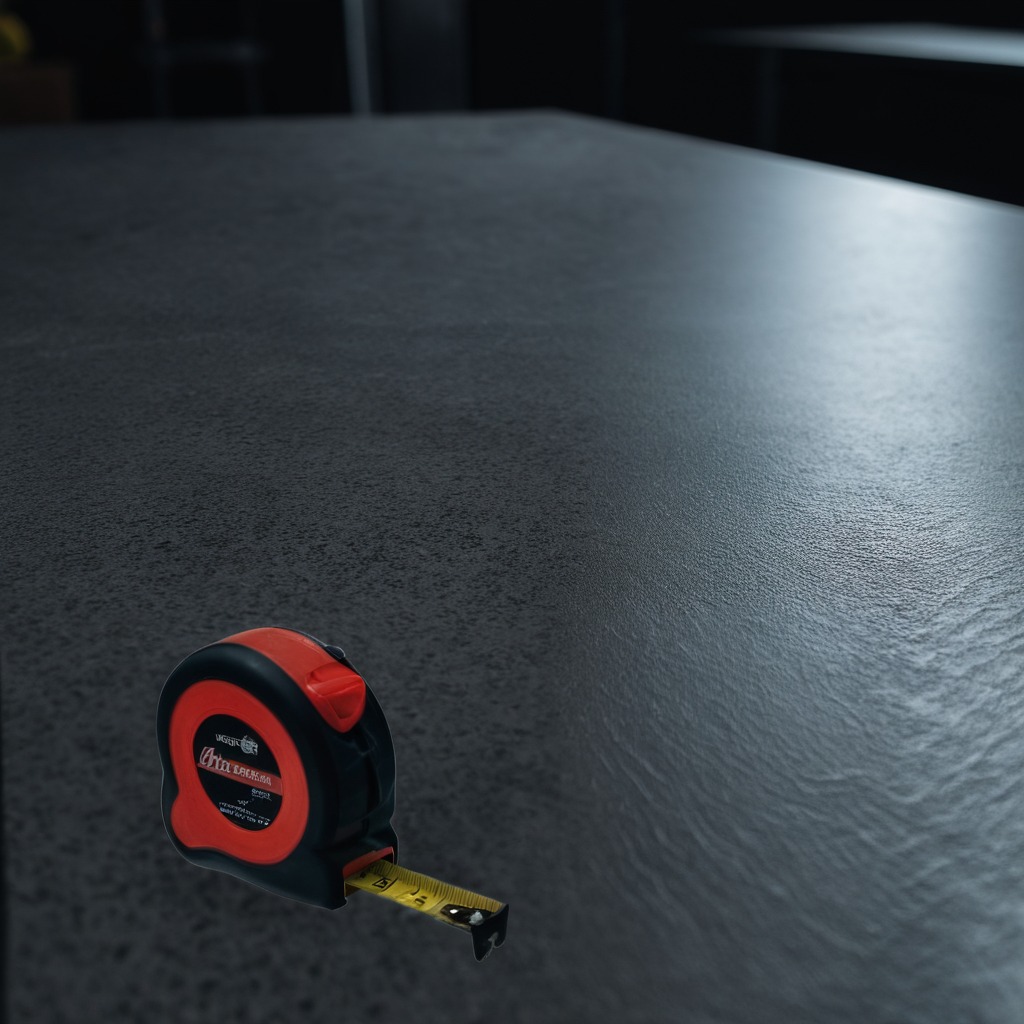
A measuring tape is lying on the clean granite table inside a workshop at night.